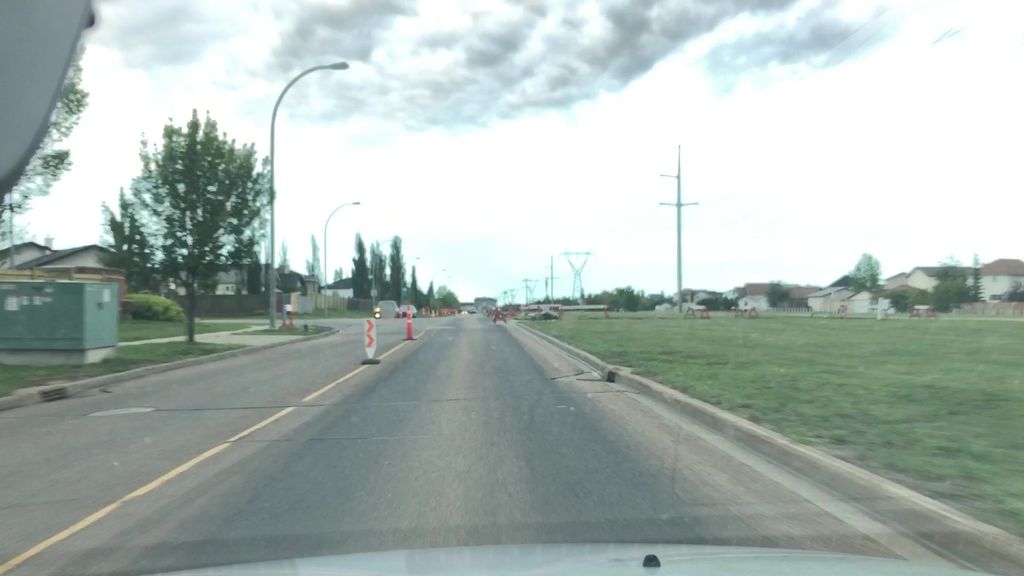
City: edmonton